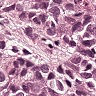
Metastatic tissue present: yes